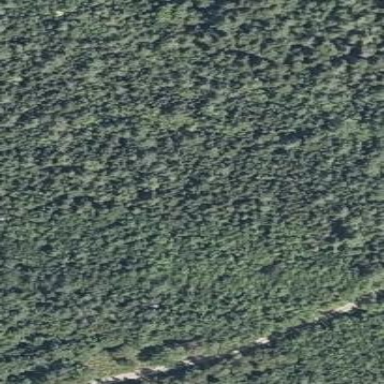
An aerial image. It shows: Forest with mixture of leaf types and cycles.